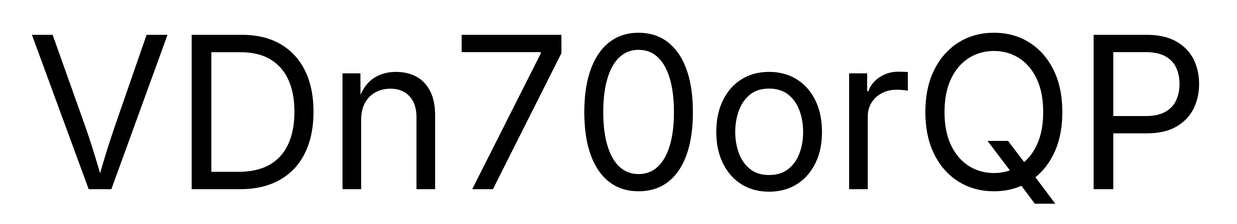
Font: Inter_Regular